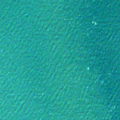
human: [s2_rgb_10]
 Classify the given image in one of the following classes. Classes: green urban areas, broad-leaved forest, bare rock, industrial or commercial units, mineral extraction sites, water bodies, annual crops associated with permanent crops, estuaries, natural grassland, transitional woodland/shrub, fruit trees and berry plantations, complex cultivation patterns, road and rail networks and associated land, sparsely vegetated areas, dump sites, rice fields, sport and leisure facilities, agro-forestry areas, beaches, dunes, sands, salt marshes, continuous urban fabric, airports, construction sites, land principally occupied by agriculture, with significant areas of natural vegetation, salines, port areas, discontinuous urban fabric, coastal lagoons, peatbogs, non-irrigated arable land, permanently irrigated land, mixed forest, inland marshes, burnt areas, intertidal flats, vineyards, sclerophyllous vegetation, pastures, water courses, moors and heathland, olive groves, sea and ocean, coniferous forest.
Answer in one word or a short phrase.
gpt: sea and ocean